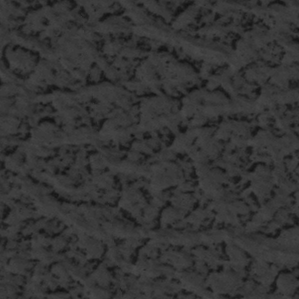
Label: frost